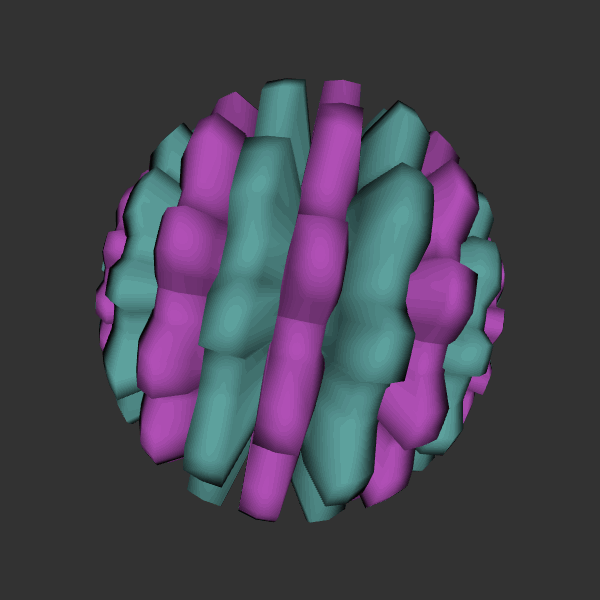
Background: dark